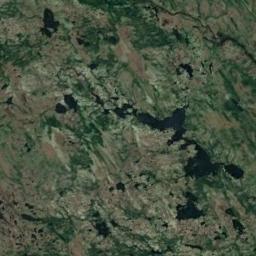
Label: wetland